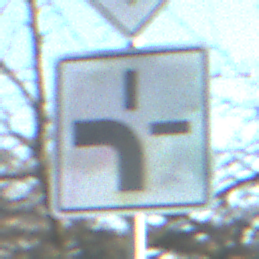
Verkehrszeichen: VerlaufVorfahrtsstrasse1
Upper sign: Vorfahrtsstrasse
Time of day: MorningAfternoon
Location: Outdoor (Nature)
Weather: Clear
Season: NotSpecified
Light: Natural